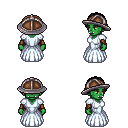
a pixel art fantasy rpg character, female body template, orc, green skin, underdress, robe skirt, black parted hairstyle, chain helm, cloth bracers, four views (front, back, left, right), 2x2 character sprite sheet, small pixel art, hard edges, no anti-aliasing